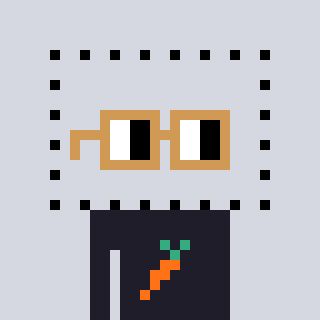
a pixel art character with square brown glasses, a void-shaped head and a grayscale-colored body on a cool background